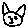
Label: cat